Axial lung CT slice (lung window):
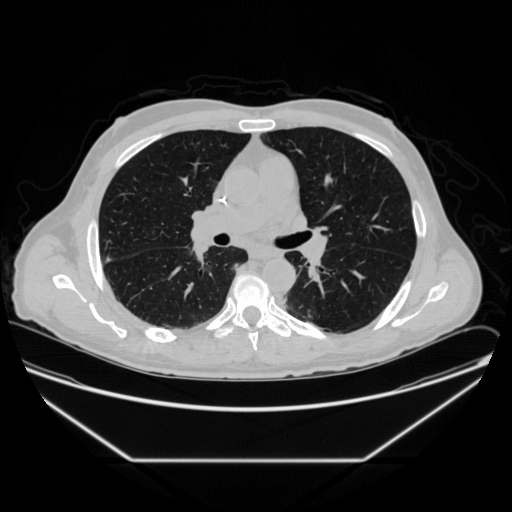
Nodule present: yes
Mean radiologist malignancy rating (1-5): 3